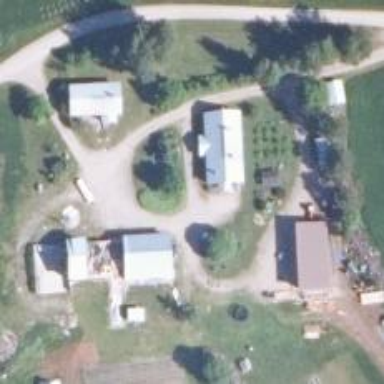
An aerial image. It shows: Farmyard area.